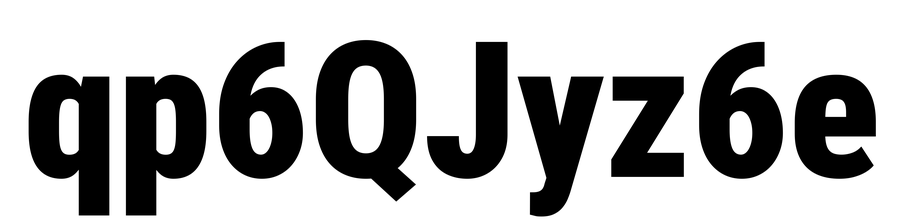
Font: Roboto_Condensed_Black